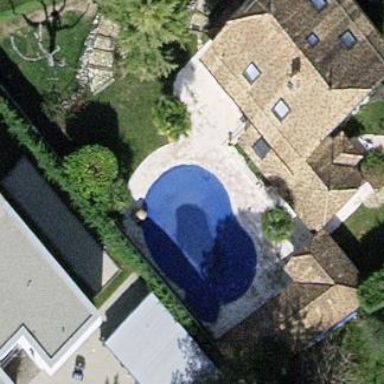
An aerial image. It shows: Swimming pool located in leisure land.